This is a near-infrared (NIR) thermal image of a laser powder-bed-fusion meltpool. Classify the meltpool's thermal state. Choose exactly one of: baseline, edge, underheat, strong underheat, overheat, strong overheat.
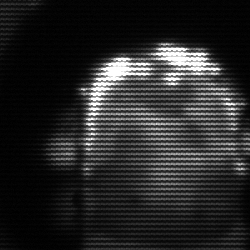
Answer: baseline